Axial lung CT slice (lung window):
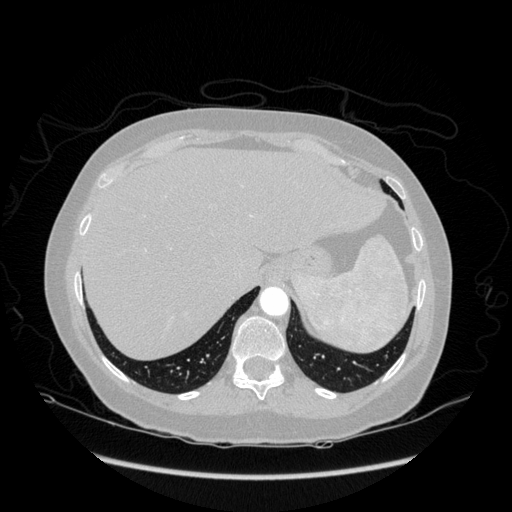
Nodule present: no